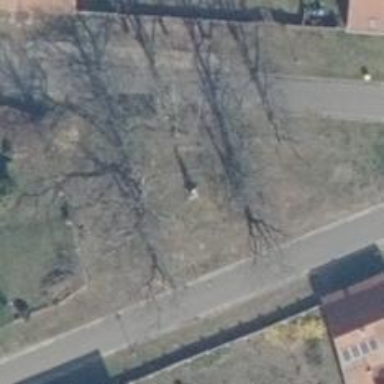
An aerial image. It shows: Historical site featuring war memorial.